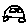
Label: car